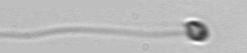
Label: flagellate